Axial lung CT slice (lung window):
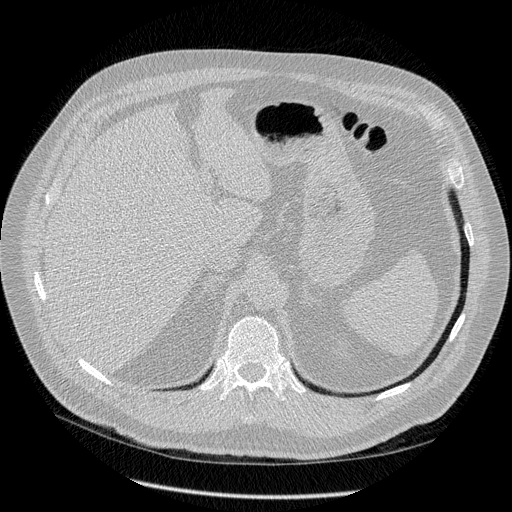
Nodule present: no